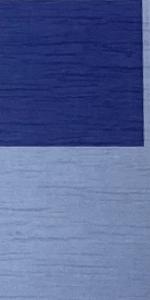
Label: Empty